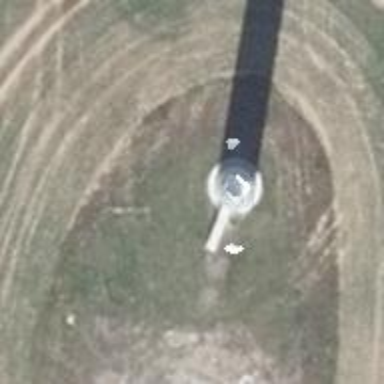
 specifically wind turbine manufactured by Vestas."